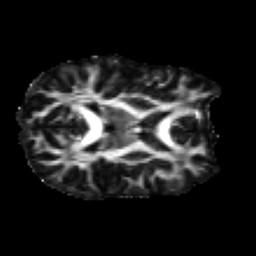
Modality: FA
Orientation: axial
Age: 27
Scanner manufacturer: siemens
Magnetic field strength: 3 T
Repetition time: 2.2 s
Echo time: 0.084 s